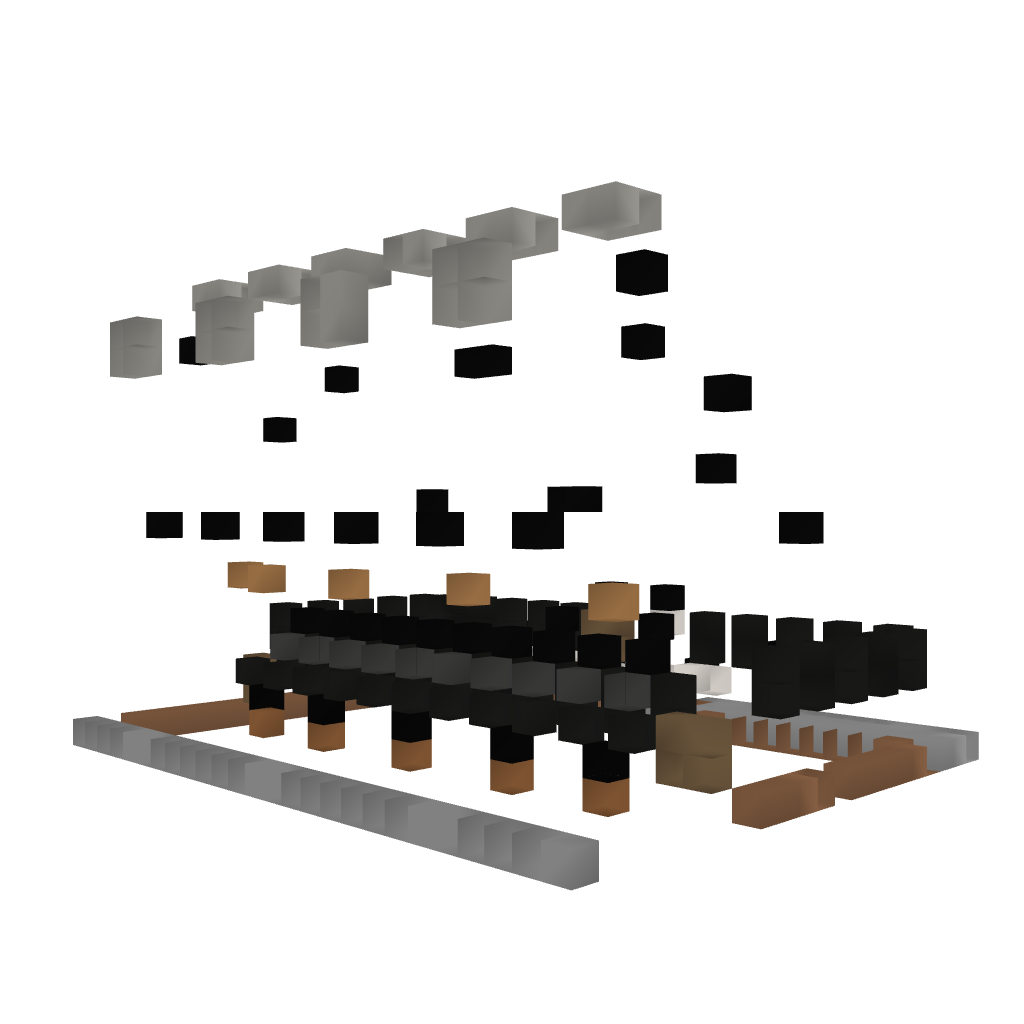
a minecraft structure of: Bank with Quartz